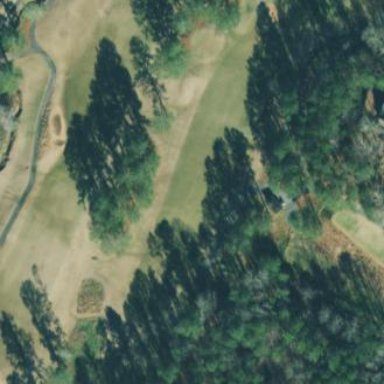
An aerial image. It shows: Golf fairway surrounded by grass.